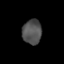
Tissue: lung
Cell type: Others
Senescence score: 0.1489
Nuclear area (px): 466
Mean DAPI intensity: 80.768